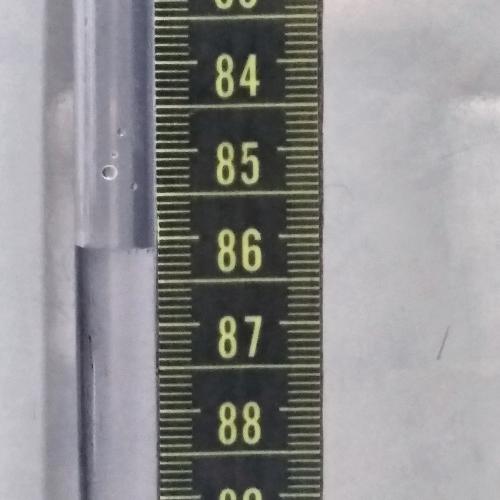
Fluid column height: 86.1 cm